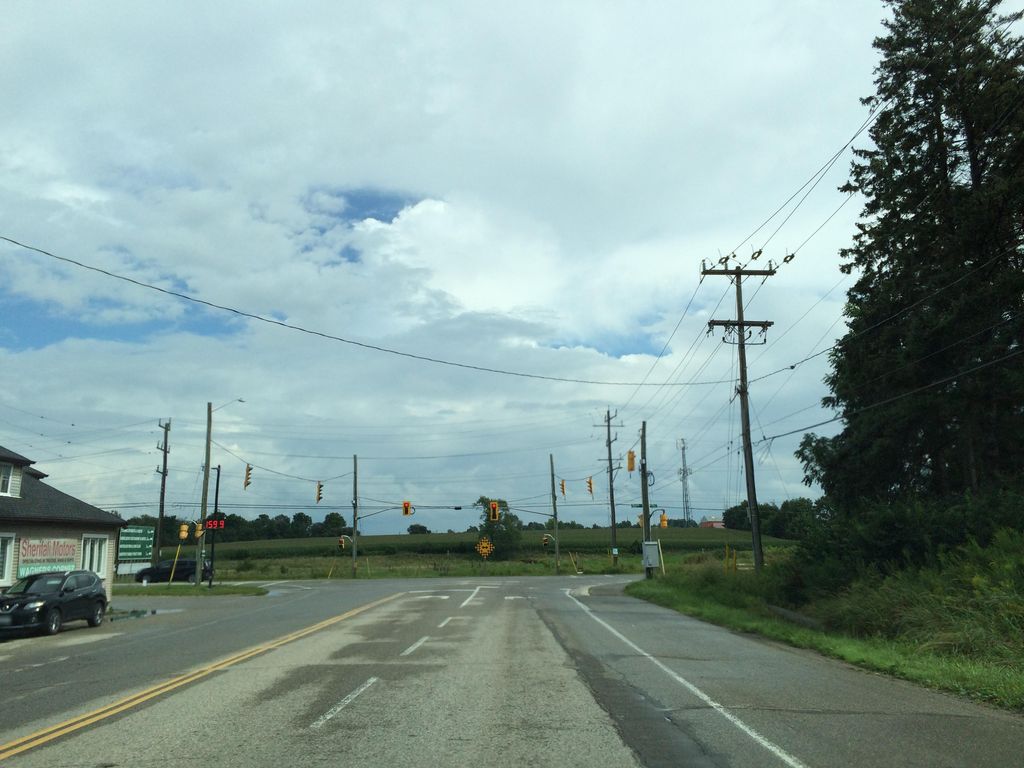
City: kitchener-waterloo